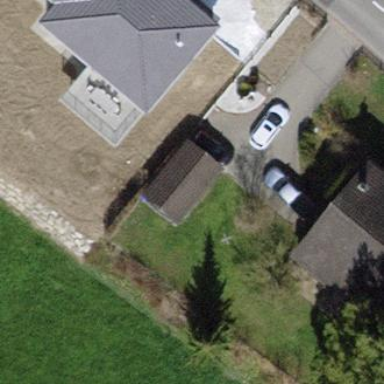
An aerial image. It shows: Garage building.